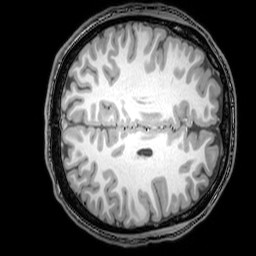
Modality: T1w
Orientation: axial
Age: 21
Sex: male
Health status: healthy
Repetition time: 0.081 s
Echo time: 0.037 s